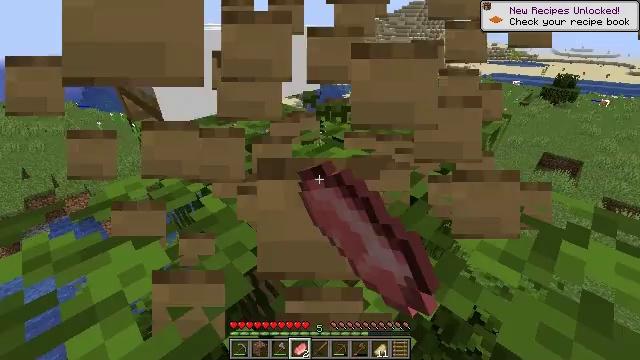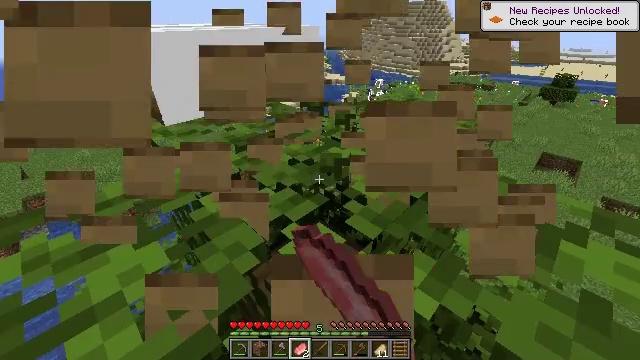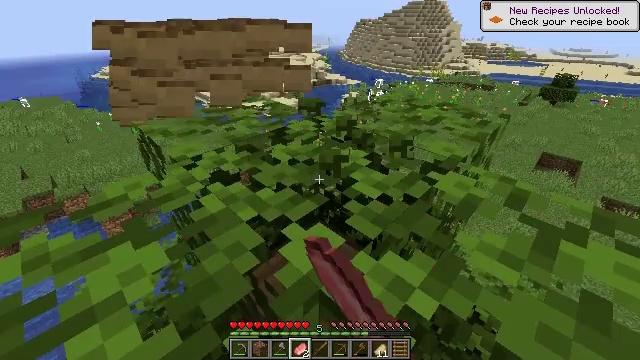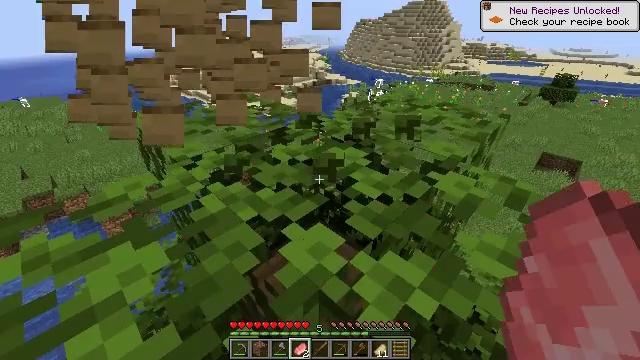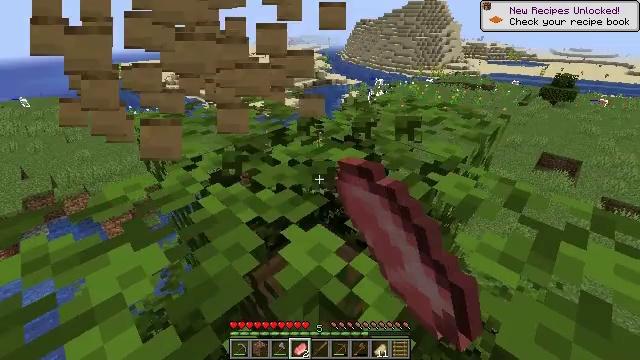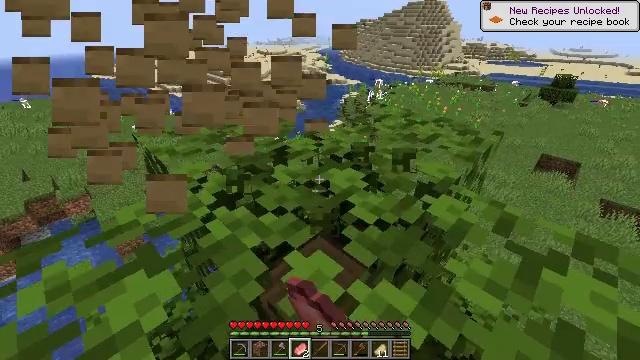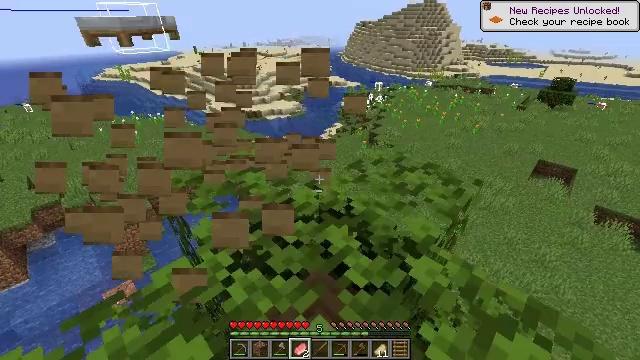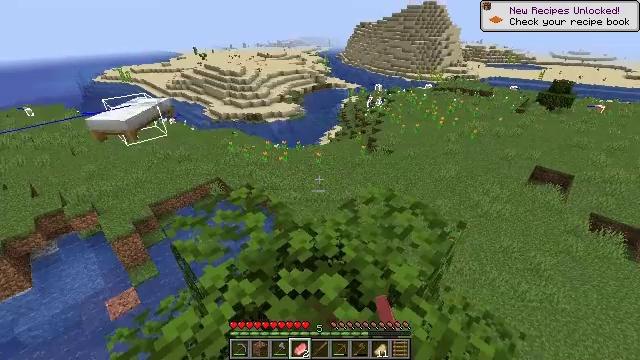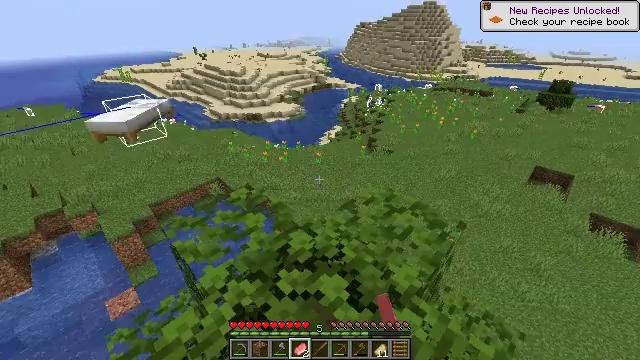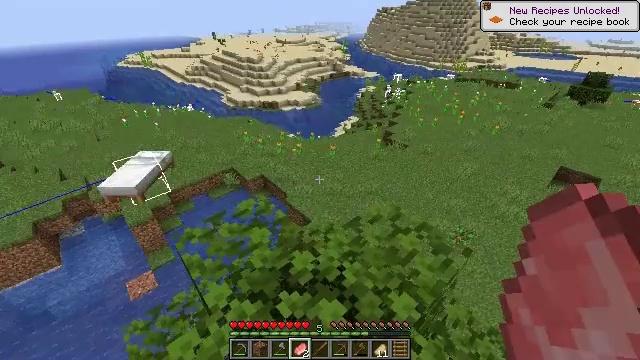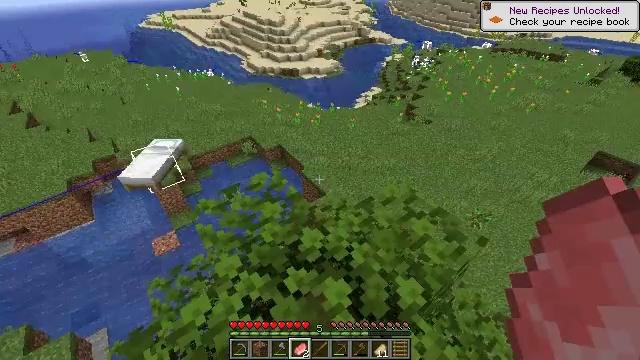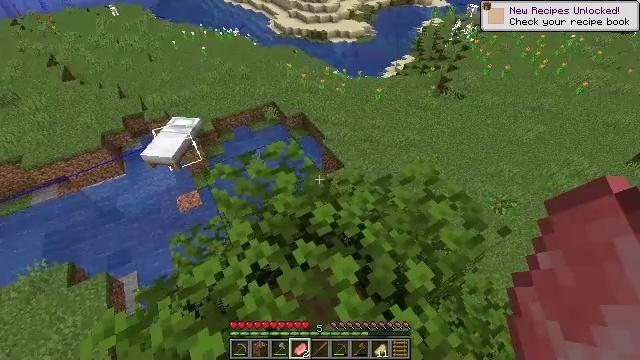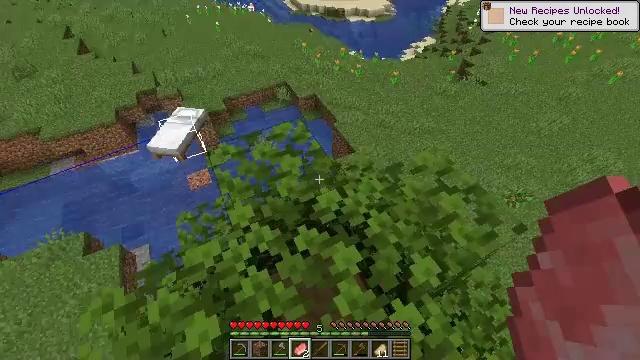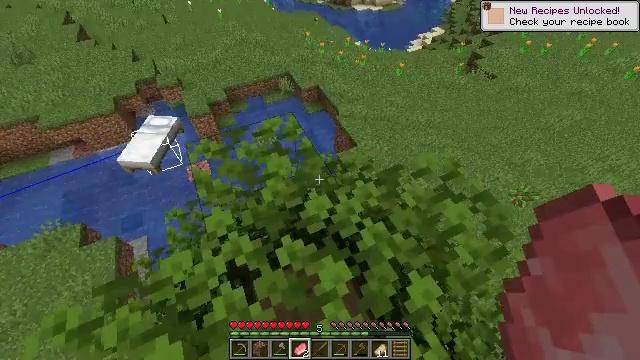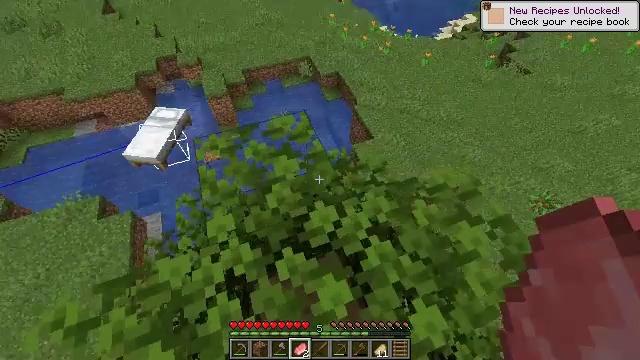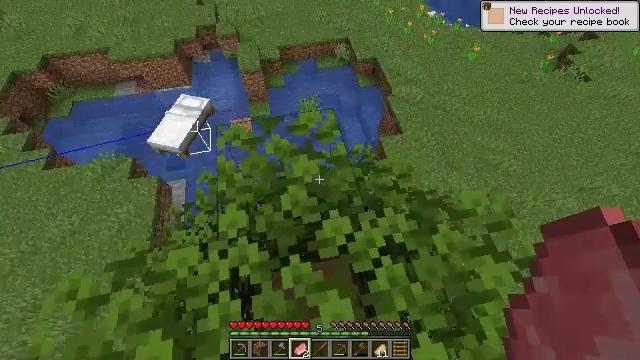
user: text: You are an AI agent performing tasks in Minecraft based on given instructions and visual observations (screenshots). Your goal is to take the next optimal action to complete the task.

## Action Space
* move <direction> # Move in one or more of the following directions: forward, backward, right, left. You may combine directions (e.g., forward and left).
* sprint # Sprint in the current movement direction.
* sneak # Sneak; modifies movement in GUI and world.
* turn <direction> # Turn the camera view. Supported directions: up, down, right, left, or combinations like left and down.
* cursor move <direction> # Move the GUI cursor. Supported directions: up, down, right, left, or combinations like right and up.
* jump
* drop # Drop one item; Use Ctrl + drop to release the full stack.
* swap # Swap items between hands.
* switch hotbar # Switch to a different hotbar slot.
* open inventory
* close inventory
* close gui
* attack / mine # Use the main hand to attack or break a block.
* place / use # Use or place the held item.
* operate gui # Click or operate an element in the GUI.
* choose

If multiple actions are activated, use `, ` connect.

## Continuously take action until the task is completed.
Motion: motion action
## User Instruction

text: Combine wool and orange dye to craft an orange bed.
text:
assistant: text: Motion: attack / mine
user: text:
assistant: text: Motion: attack / mine
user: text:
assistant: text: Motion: attack / mine
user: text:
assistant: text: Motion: move forward
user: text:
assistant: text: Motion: move forward, jump
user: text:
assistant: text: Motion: move forward, jump
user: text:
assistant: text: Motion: move forward, jump
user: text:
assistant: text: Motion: move forward, jump
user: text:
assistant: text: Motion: move forward, turn left and down
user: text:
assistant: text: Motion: move forward, turn left and down
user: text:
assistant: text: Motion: move forward, turn left and down
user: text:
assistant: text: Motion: move forward, turn left and down
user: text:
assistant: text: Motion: move forward, turn left and down
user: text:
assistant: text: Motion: move forward, turn left and down
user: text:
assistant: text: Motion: move forward, turn left and down
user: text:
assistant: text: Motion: move forward, turn left and down
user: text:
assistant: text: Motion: move forward, turn left and down
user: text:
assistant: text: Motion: move forward, turn left and down
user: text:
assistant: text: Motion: move forward, turn left and down
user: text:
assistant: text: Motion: move forward
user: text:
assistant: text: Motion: move forward
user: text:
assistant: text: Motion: no_op
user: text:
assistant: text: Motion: no_op
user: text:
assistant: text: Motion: no_op
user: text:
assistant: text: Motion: no_op
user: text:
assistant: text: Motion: no_op
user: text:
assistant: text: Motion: no_op
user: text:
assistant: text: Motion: no_op
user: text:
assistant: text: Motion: no_op
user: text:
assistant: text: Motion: no_op